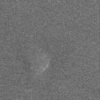
Label: dusty